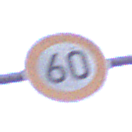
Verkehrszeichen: Geschwindigkeit60
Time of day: SunriseSunset
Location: Outdoor (Suburban)
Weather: PartlyCloudy
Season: NotSpecified
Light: Natural